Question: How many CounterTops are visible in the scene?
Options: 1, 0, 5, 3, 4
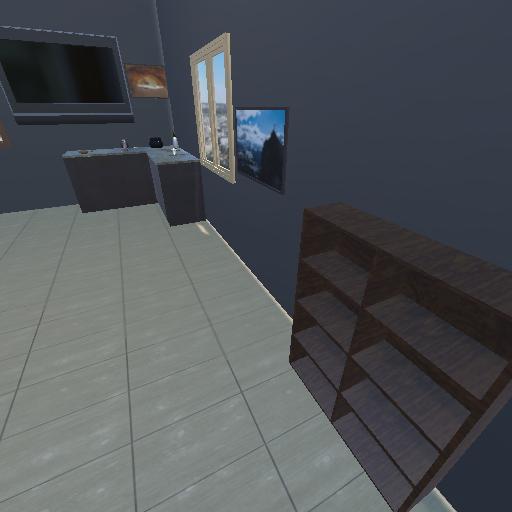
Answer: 1